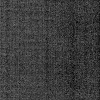
Atmospheric dust classification: dusty